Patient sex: F
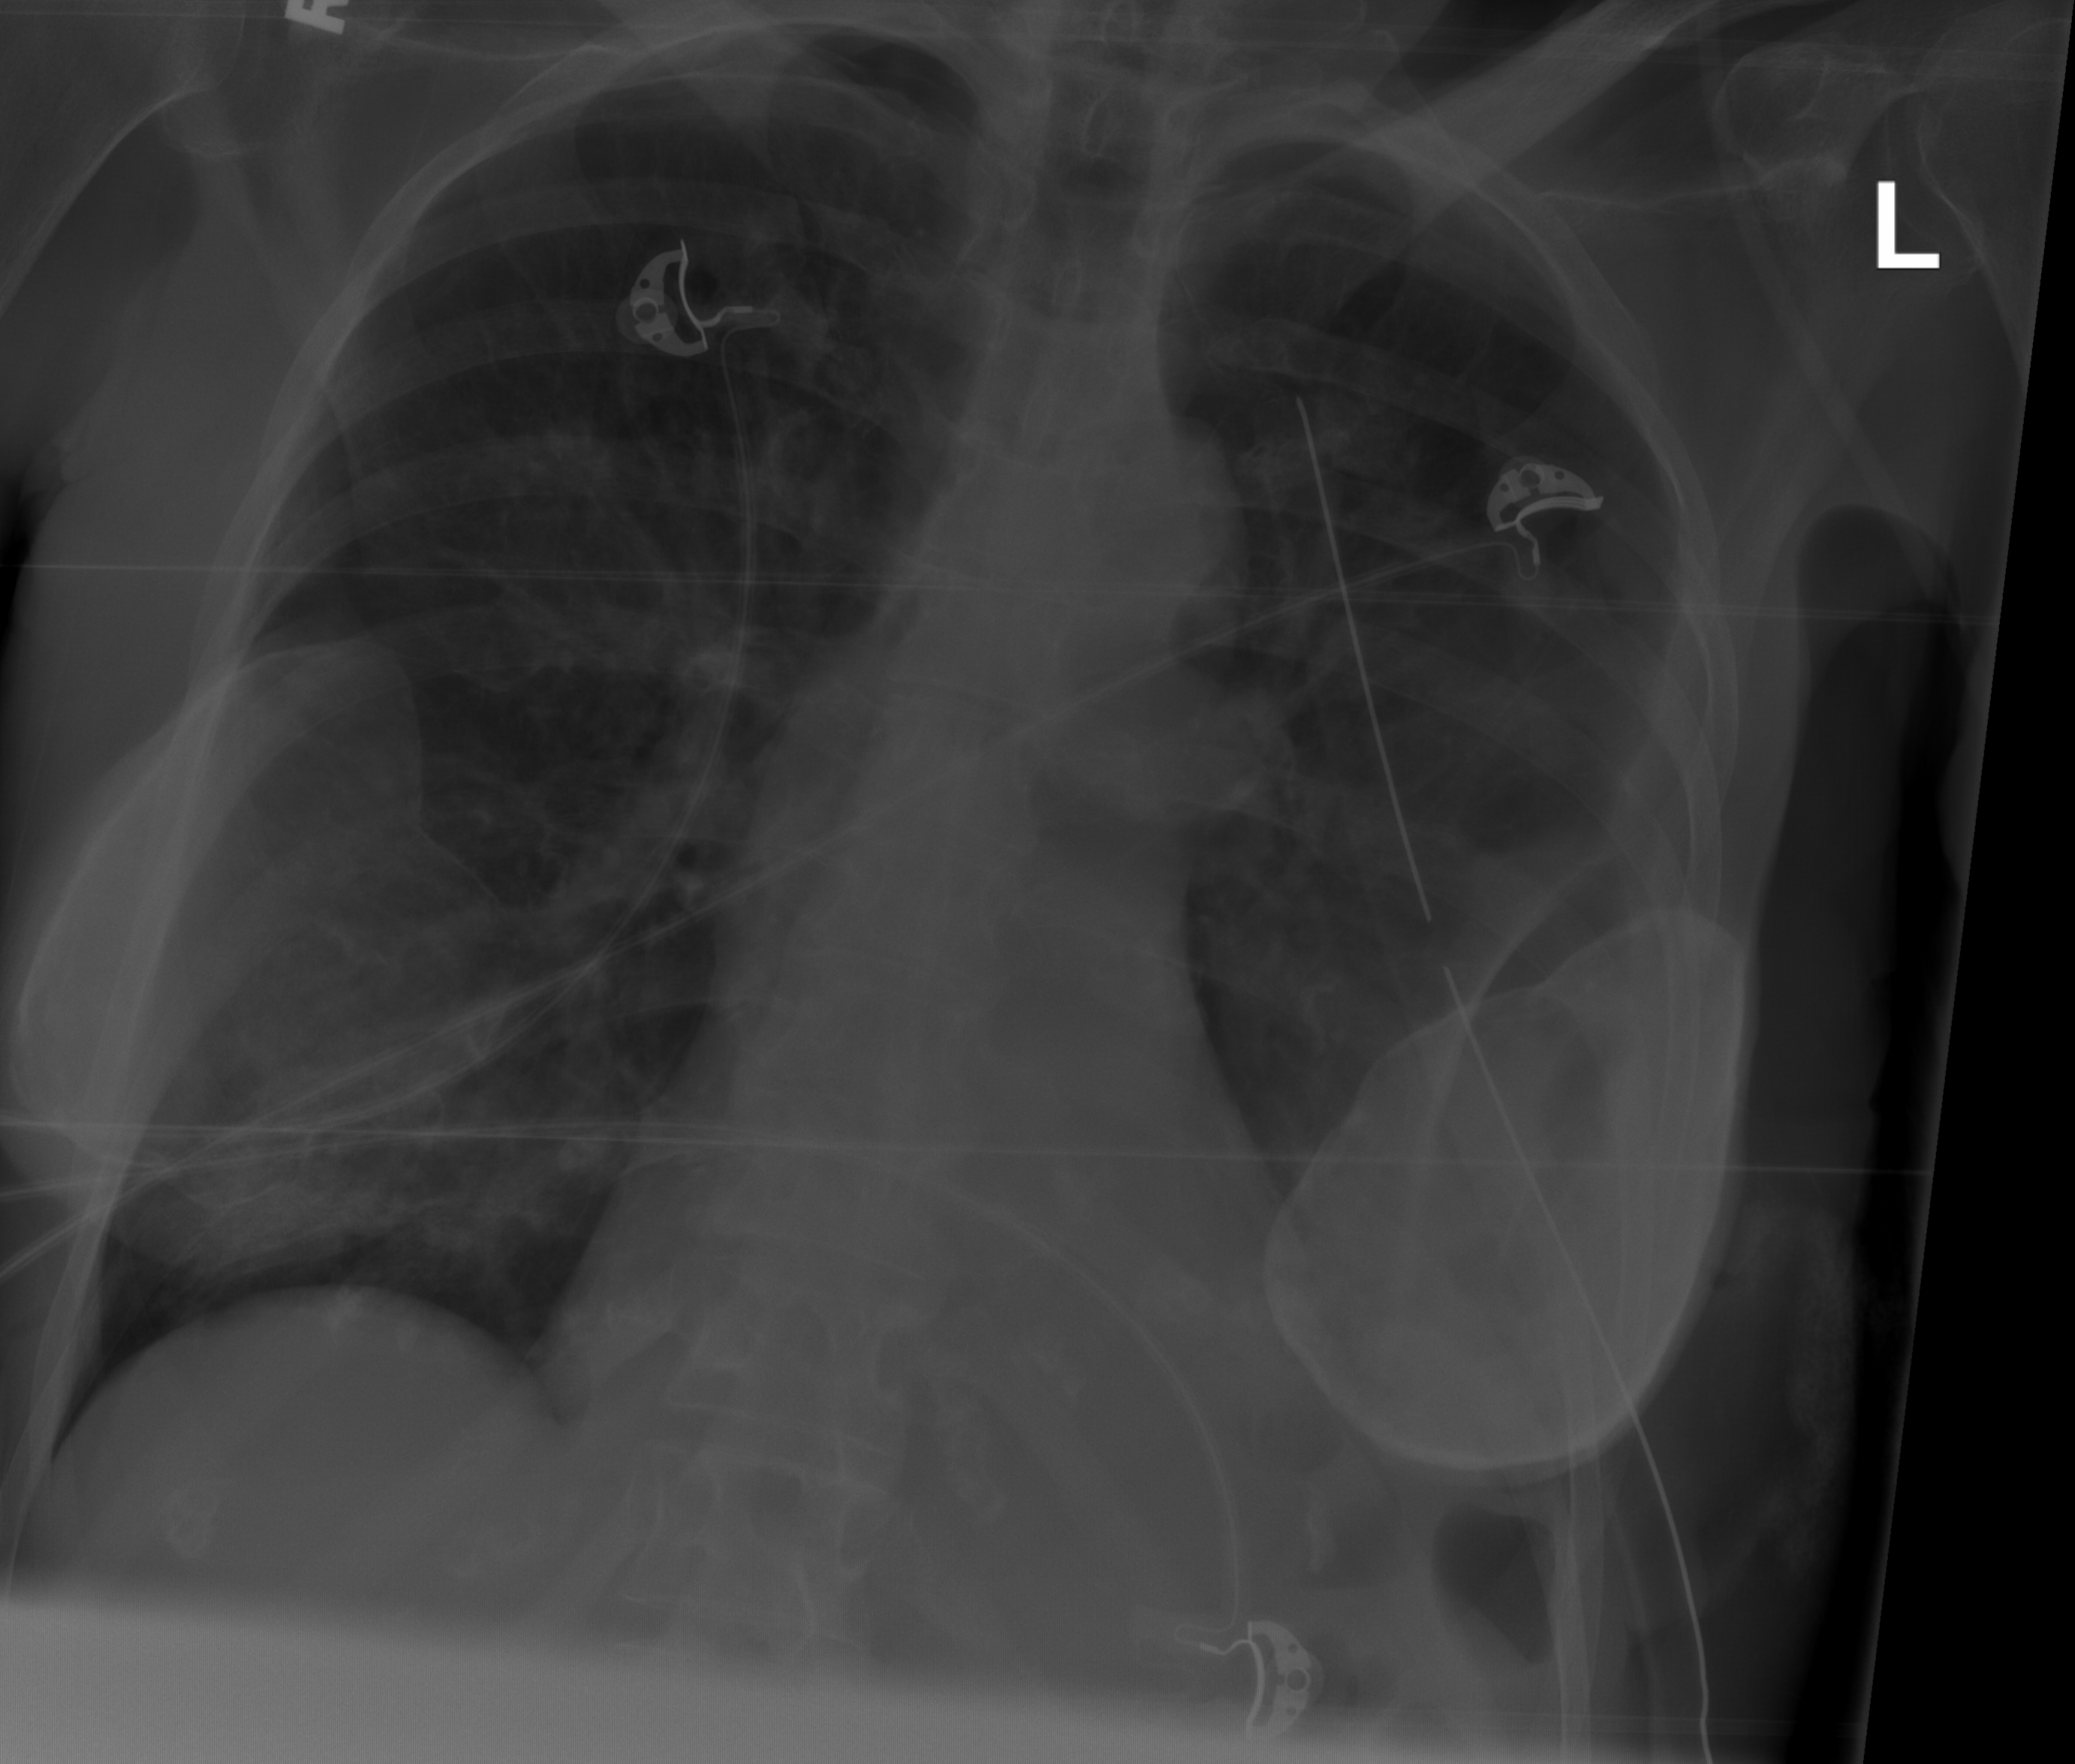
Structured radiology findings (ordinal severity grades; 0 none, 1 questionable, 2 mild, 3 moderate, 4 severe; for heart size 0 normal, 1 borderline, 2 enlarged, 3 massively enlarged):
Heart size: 0
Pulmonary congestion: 0
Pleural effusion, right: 0
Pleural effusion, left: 0
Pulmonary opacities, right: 0
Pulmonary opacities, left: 0
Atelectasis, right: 2
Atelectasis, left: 2